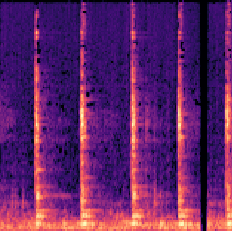
Sound class: Clock tick